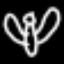
Label: angel